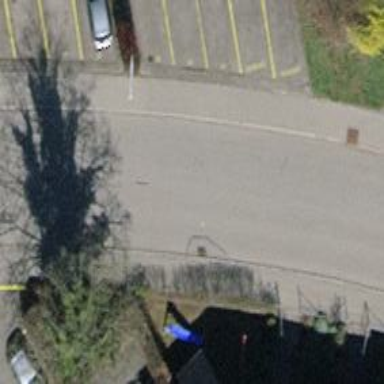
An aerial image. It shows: Residential road with asphalt surface. Both sides have sidewalks.